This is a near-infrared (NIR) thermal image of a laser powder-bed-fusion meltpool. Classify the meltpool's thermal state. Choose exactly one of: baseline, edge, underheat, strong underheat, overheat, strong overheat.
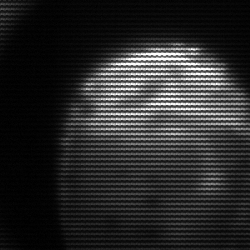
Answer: edge